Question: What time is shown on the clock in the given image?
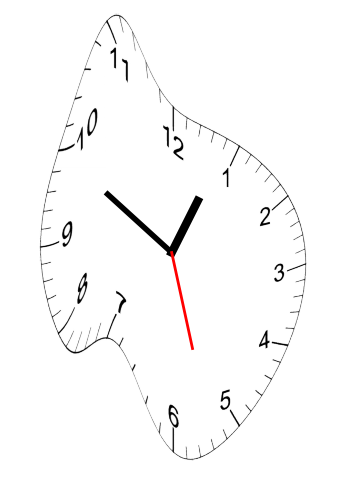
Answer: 12:49:27